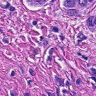
Metastatic tissue present: yes